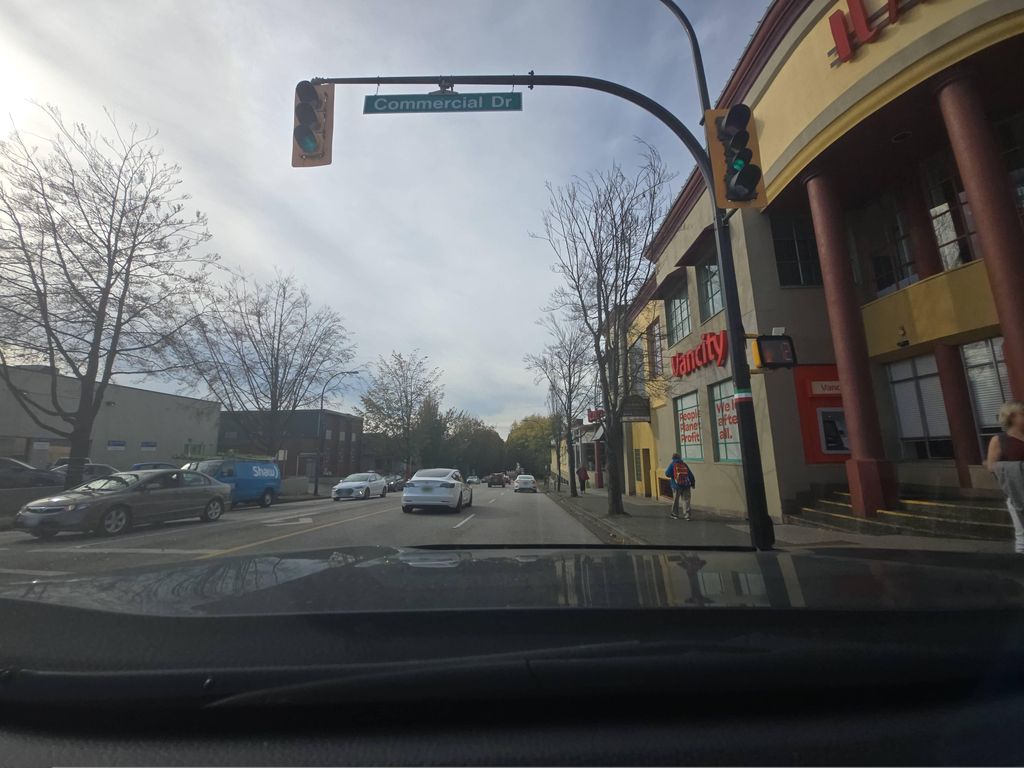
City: vancouver